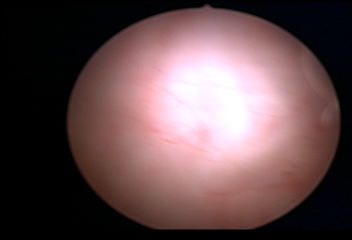
Modality: WLC
Class: Normal mucosa
Bladder cancer association: No